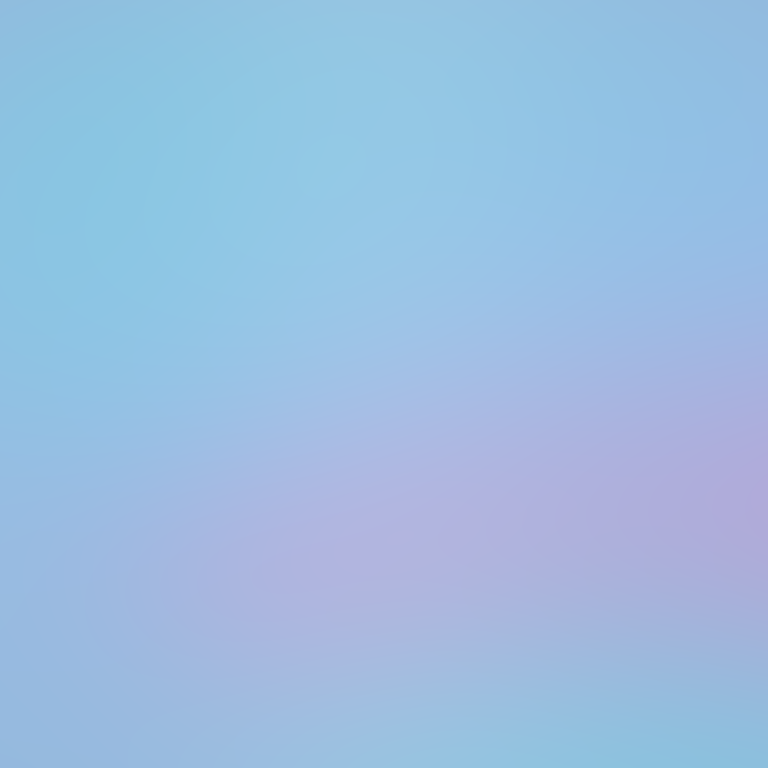
Abstract light effect, smooth gradient from soft blue to gentle lavender, serene atmosphere, diffuse glow, no room, no furniture, no objects.